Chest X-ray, PA view. Patient: 47 years old, sex F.
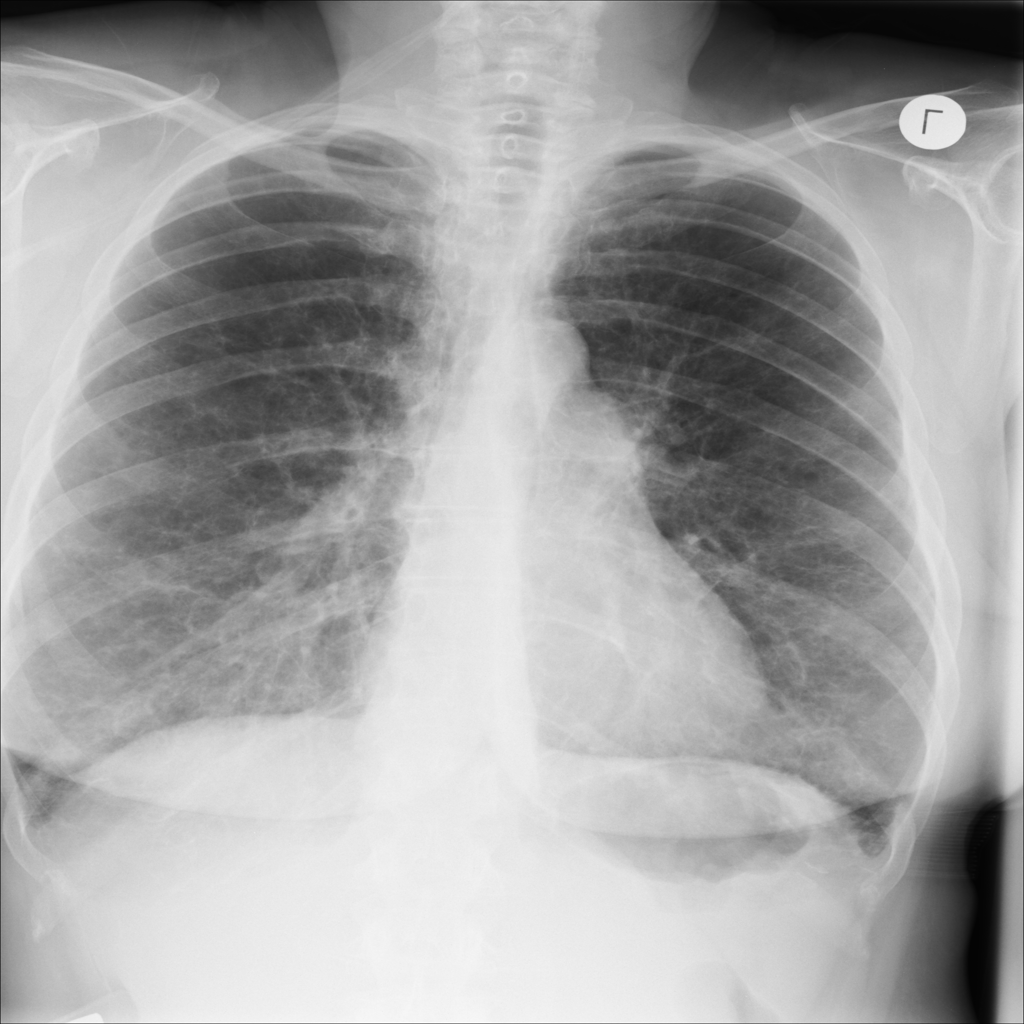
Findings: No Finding